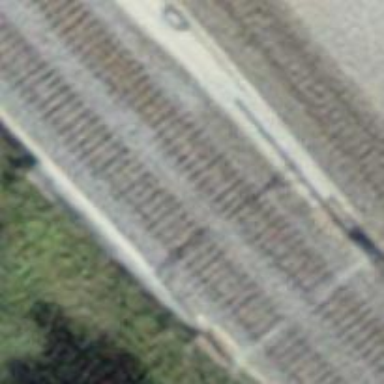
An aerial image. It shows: Railway track with contact line for electrification.